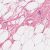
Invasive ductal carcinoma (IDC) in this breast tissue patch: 0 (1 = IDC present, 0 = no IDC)